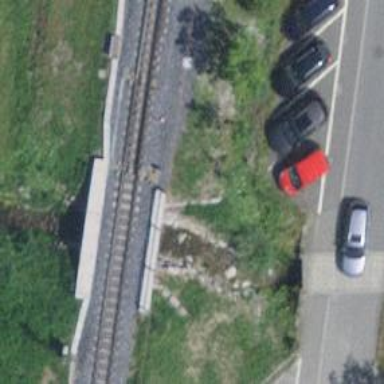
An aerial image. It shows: Railway switch.